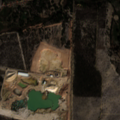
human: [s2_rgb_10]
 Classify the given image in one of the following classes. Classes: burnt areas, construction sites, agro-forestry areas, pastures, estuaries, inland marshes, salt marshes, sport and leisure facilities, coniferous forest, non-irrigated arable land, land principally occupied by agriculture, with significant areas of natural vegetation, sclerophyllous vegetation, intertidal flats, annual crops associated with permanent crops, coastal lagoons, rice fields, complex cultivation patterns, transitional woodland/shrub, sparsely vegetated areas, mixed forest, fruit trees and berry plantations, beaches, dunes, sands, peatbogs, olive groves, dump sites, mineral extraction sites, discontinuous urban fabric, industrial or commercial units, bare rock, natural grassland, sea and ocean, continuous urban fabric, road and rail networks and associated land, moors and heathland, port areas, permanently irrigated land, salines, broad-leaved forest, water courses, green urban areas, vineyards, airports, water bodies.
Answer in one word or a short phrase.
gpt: mineral extraction sites, annual crops associated with permanent crops, coniferous forest, transitional woodland/shrub